Question: I am using
- '&'-
when i try to run insert statement which is having around '84,000 +' records, it is showing 'Out of Memory' error. Here is the error image.

Any of you please suggest me, how i should execute this insert script in toad.
since toad is connecting to remote machine I'm not able to run it with SQLPLUS. If any one knows option to do that, please let me know.
If you need any more information, Please raise your hands in comment box i will provide you.
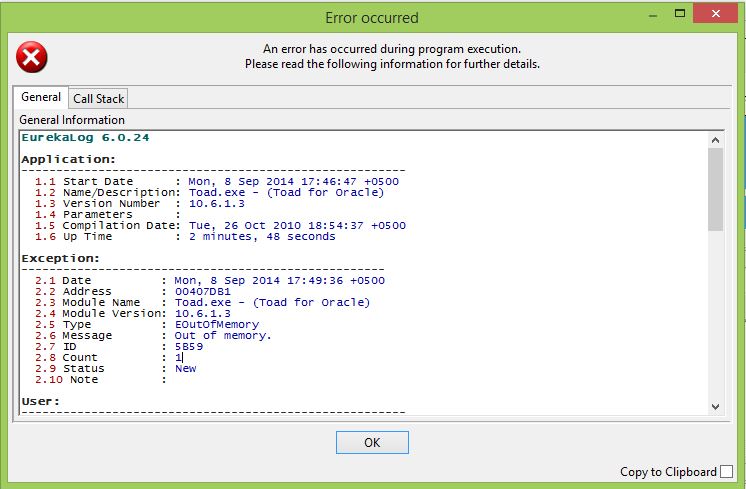
Answer: As 'bpgergo' suggested copy the sql file into remote machine using FTP, then open your 'SQLPLUS'.
Follow this steps in SQLPLUS.
change your current session using following query.
'''
alter session set current_schema = Schema_Name;
'''
Here, 'SCHEMA_NAME' is schema name of your insert query table.
Execute the sql script file using following query.
'''
@{PATH}/FILE_NAME.SQL
'''
'@D:/oracle/script/FILE_NAME.SQL'
Here, 'D:/oracle/script/' is the file available location and 'FILE_NAME' is your sql script file name.
Now, It will work as expected.